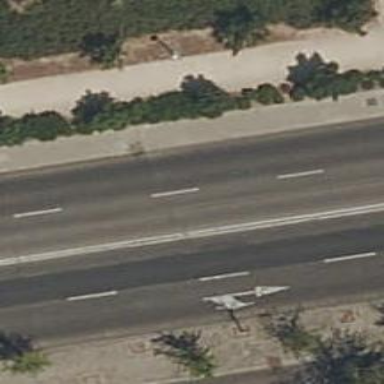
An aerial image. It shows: Secondary road with asphalt surface.